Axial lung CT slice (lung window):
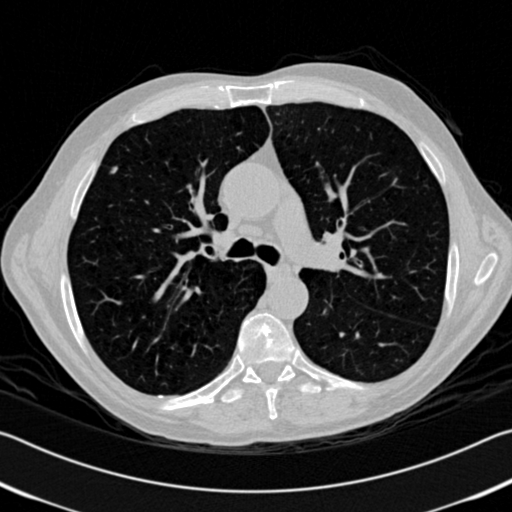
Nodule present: yes
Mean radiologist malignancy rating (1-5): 3